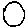
Label: circle